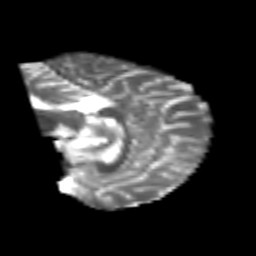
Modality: T2w
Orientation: sagittal
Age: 25
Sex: male
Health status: healthy